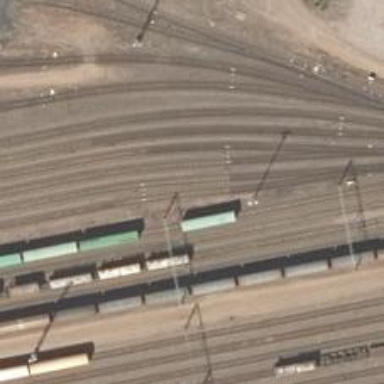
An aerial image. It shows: Railway signal.